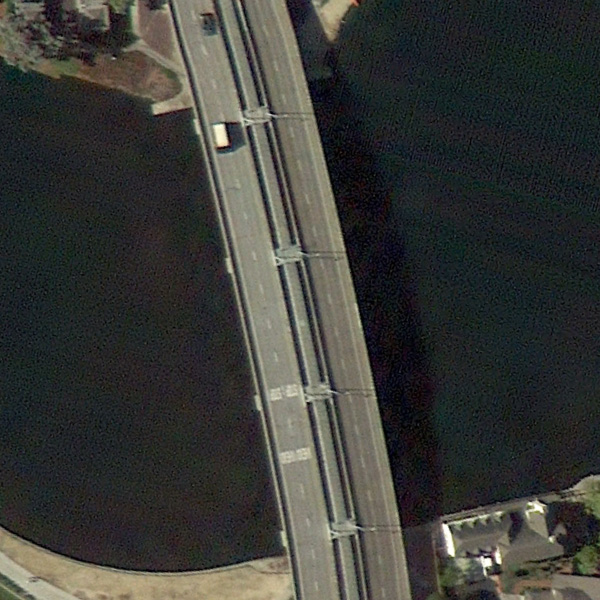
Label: Bridge